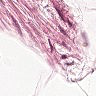
Metastatic tissue present: no